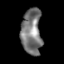
Tissue: skin
Cell type: Epithelial cells
Senescence score: 0.2763
Nuclear area (px): 909
Mean DAPI intensity: 120.48